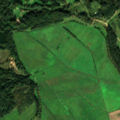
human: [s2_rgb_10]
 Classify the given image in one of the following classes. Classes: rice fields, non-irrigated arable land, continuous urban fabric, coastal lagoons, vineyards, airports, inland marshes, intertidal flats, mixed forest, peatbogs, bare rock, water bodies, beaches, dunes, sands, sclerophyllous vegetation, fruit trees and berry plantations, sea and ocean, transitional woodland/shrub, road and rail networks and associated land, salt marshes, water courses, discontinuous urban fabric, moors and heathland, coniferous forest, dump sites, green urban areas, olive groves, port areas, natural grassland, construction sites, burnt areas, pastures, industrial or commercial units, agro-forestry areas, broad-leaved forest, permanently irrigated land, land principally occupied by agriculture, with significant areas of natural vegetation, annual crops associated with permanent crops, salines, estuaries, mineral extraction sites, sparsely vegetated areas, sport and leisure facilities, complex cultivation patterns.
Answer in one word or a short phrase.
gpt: pastures, complex cultivation patterns, land principally occupied by agriculture, with significant areas of natural vegetation, broad-leaved forest, mixed forest